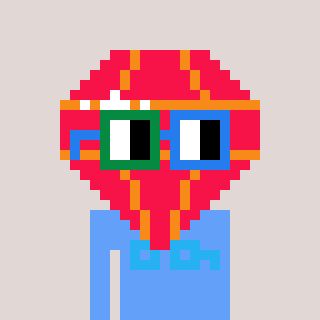
a pixel art character with square green and blue glasses, a red diamond-shaped head and a blue-colored body on a warm background